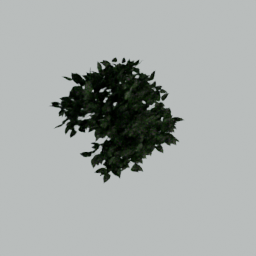
Label: nature